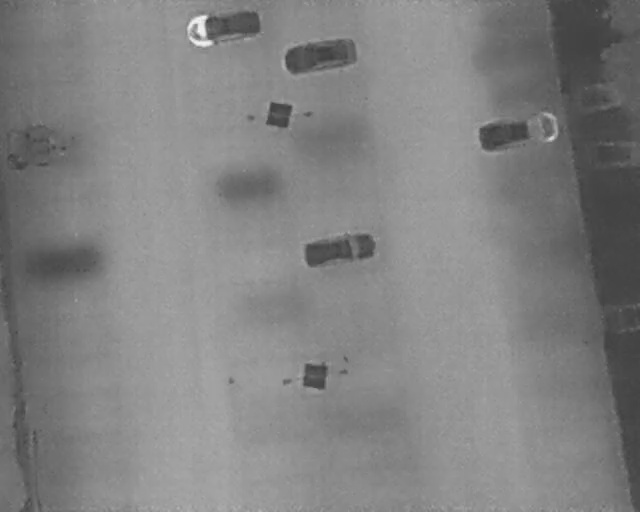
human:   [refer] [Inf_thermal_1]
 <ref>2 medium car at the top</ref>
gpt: <box>[[32, -2, 37, 12, 171], [47, 3, 52, 17, 169]]</box>